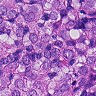
Metastatic tissue present: yes